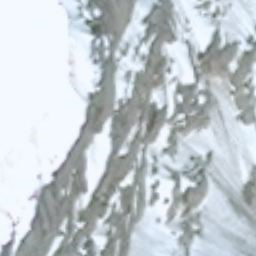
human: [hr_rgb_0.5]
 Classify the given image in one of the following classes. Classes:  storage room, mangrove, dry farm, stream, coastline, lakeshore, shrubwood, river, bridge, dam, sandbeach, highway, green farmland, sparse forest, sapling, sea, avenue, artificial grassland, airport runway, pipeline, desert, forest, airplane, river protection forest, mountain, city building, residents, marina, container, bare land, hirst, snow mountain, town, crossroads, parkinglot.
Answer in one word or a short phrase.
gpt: snow mountain